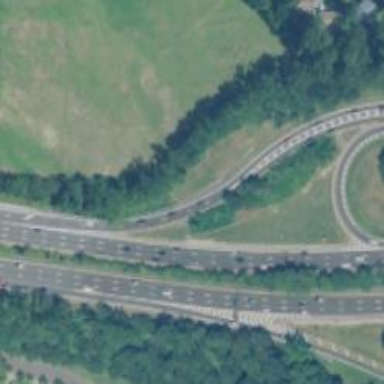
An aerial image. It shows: Motorway link.